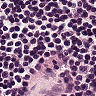
Metastatic tissue present: no